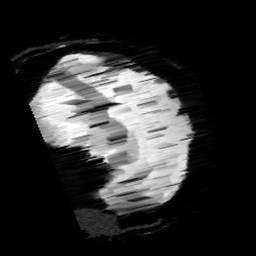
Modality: SWI
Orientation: sagittal
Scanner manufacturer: siemens
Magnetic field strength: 3 T
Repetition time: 0.03 s
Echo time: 0.02 s